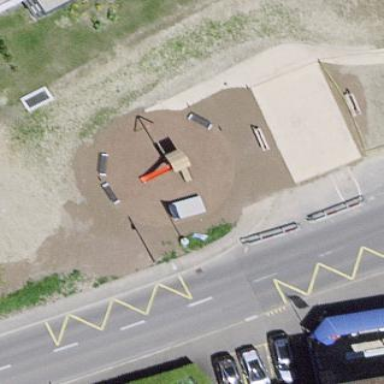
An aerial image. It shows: Playground area for leisure activities on the land.